Question: I know some time ago I asked <URL>, but I have a new problem that is very similar - but the solution you people gave me then doesnt work now :(
I have an IDL interface:
'''
interface User {
string toString();
//..
};
interface Group {
typedef sequence<User> Users;
Users getUsers();
};
'''
When I translated it to C++ I got something like this:
'''
// ...
Group::Users* GroupImpl::getUsers()
{
// ..return sequence of 'User'-objects
}
'''
On client side (written in Java) I want to show my users. I do something like this:
'''
public void showAllUsers() {
User[] users = interface_obj.getUsers();
DefaultMutableTreeNode root = new DefaultMutableTreeNode("Main Node");
for(int i=0; i<users.length;i++) {
User u = users[i];
DefaultMutableTreeNode node = new DefaultMutableTreeNode(
((UserView)u).getUser());
root.add(node);
}
treeForumReview.setModel(new DefaultTreeModel(root));
}
'''
Of coure, I have a class:
'''
public class UserView {
private final User f;
private UserView(User f) {
this.f = f;
}
public Forum getUser() {
return this.f;
}
@Override
public String toString() {
String ret = null;
ret = this.f.getName();
return ret;
}
}
'''
But when running all this I get a message:

When I do this like I wrote, I see only IORs of my Users-object:
'''
IOR :0123405948239481293812312903891208320131293812381023
IOR: 0092930912617819919191818173666288810010199181919919
'''
and so on ...
How to make it that way, to see their 'toString()' representation in 'DefaultMutableTreeNode'? I dont want to do this:
'''
model.addElement(users[i].toString());
'''
thats not the point. When I use RMI instead of CORBA, 'model.addElement(users[i]);' is exactly what I need cause I see users string representation. But I need to use CORBA and store in DefaultMutableTreeNode corba-user-objects, not strings. Please, help.
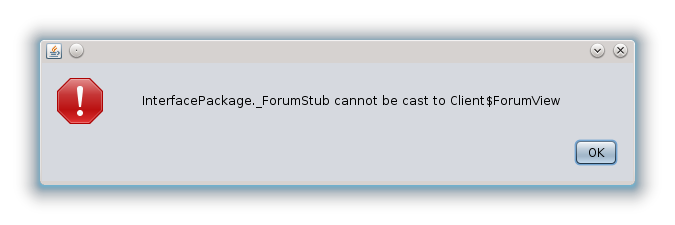
Answer: solved it:
'''
if (users != null) {
for (User f : users) {
UserView fv = new UserView(f);
DefaultMutableTreeNode node = new DefaultMutableTreeNode(fv);
root.add(node);
}
}
'''